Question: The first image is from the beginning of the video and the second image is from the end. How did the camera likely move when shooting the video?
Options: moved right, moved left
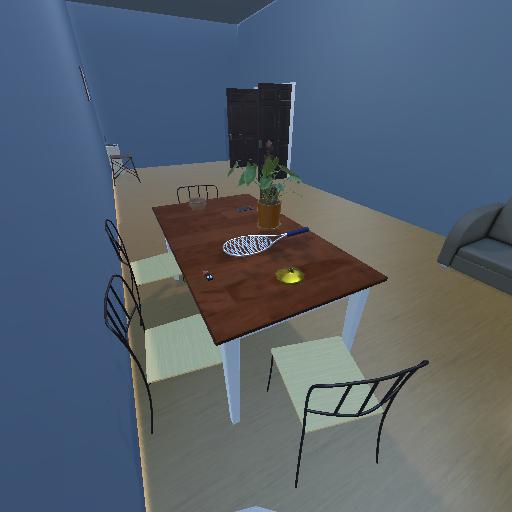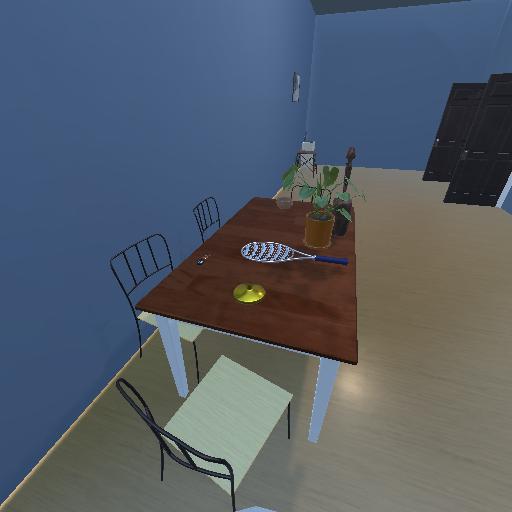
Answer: moved right